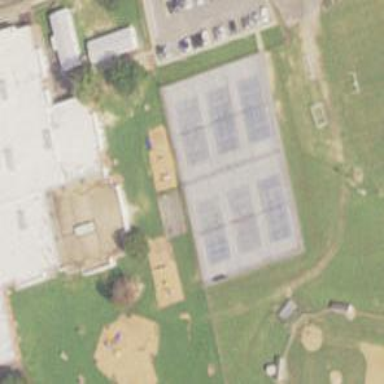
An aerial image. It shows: Tennis court in leisure pitch.